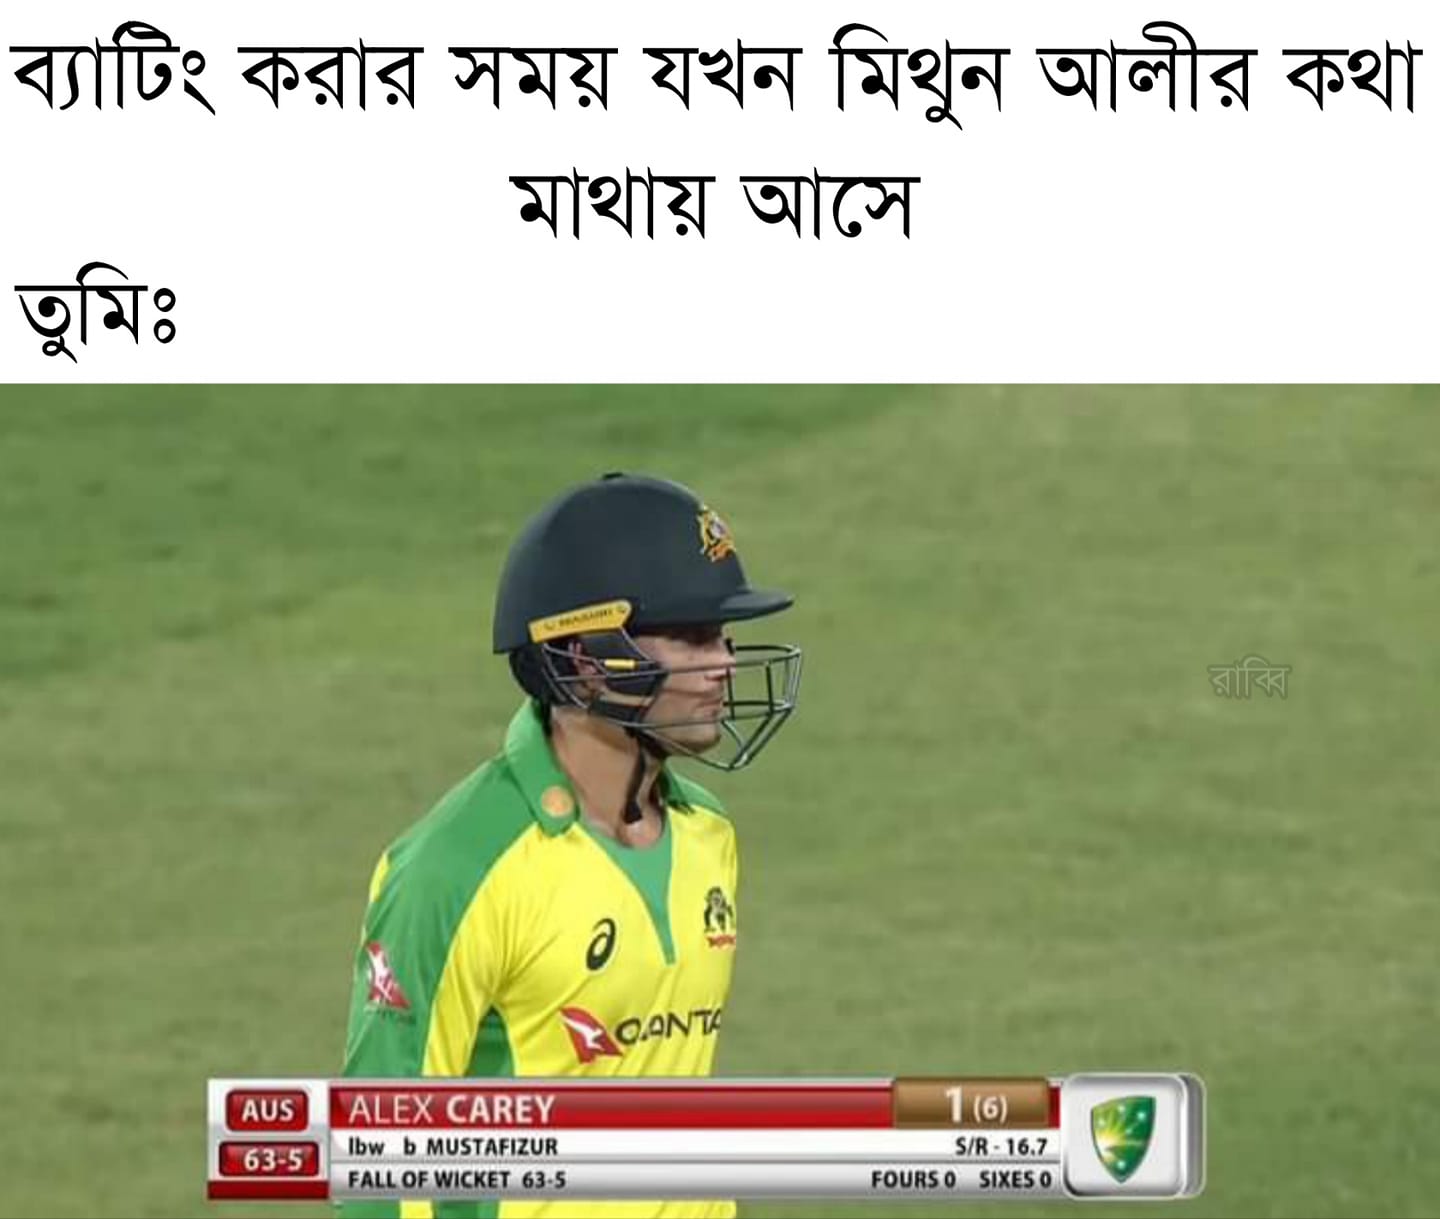
Caption: ব্যাটিং করার সময় যখন মিথুন আলীর কথা মাথায় আসে     তুমিঃ
Label: hate